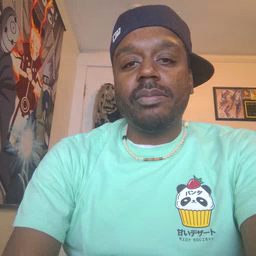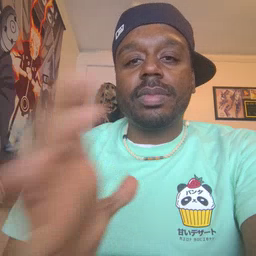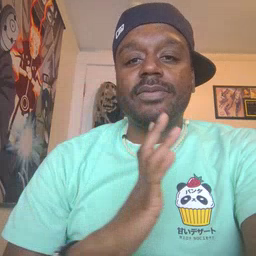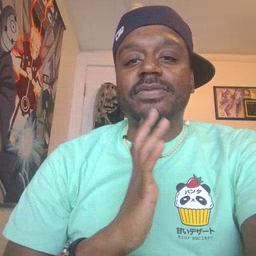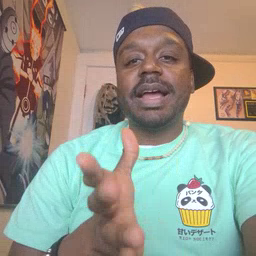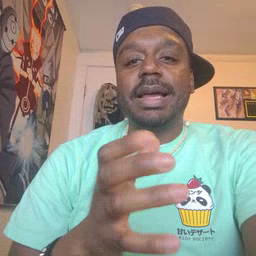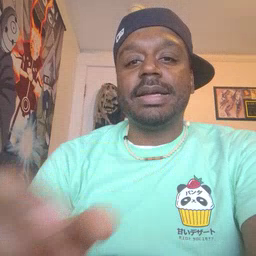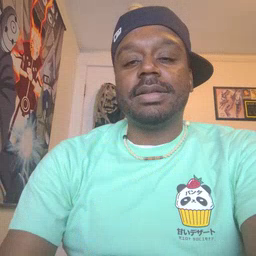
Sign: fine